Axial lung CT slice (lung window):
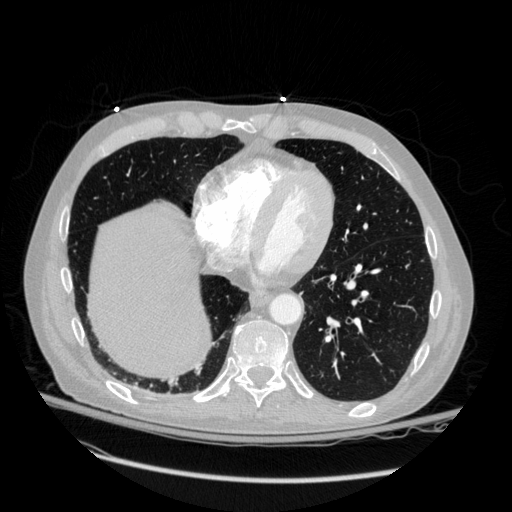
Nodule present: no